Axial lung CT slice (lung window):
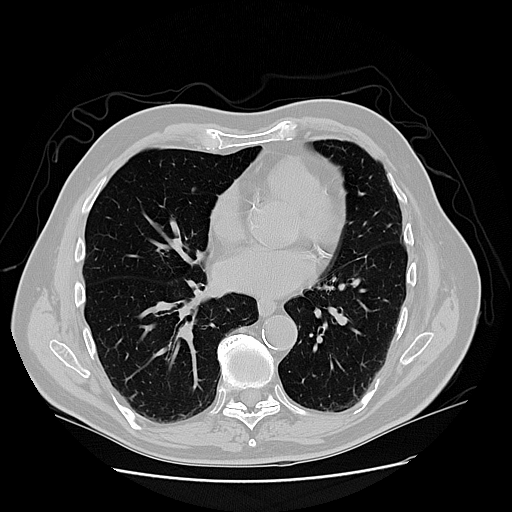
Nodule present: no